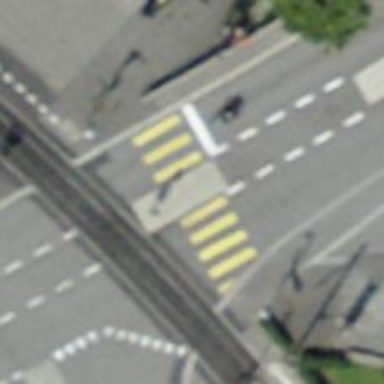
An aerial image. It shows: Zebra crossing with central island.